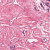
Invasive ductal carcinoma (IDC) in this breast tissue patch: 0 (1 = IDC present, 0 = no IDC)